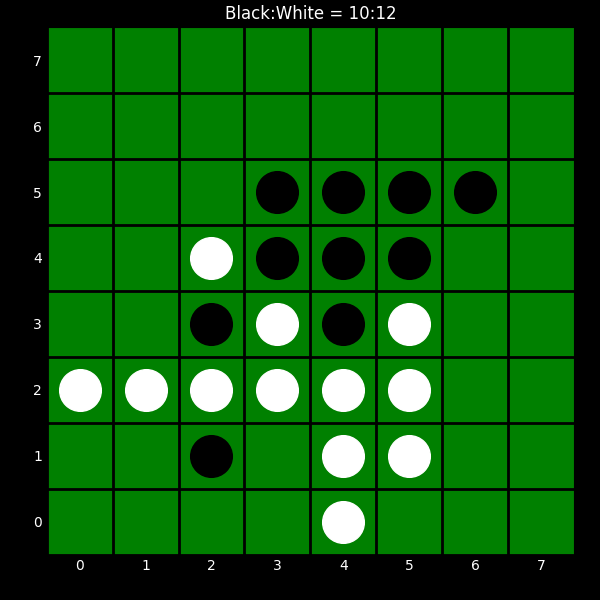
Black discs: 10
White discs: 12